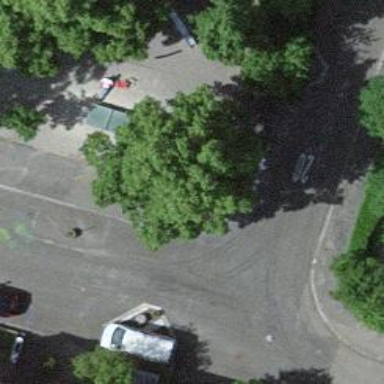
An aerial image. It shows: Kerb serving as barrier.